Question: I'm trying to set margins so all my points are visible when plotting with matplotlib but its doesn't seem to correctly add them. Below is my code and output.
I'm using IPython with the %matplotlib magic command.
Is there something that I'm doing obviously wrong?
'''
import matplotlib.pyplot as plt
import pandas as pd
d = pd.DataFrame(pd.Series(range(10))*2)
a = d.plot(style = "o-")
a.set_axis_bgcolor('g')
a.margins(.05)
'''

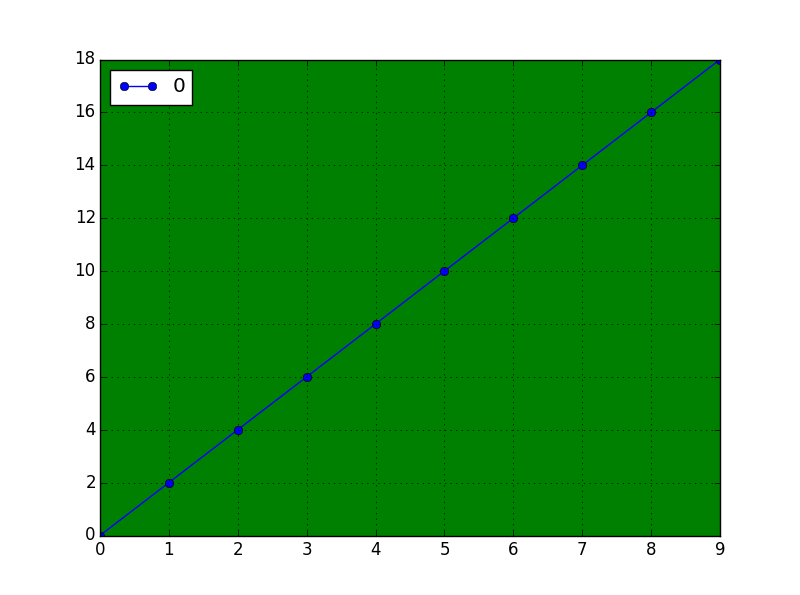
Answer: see the following documentation for set_ylim and set_xlim
<URL>
'''
d = pd.DataFrame(pd.Series(range(10))*2)
a = d.plot(style = "o-")
a.set_axis_bgcolor('g')
a.set_ylim([-1,19])
a.set_xlim([-1,11])
a.margins(.05)
'''